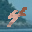
Label: 4